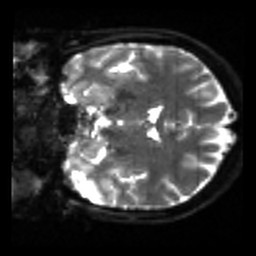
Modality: sbref
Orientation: coronal
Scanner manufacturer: siemens
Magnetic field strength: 3 T
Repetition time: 4 s
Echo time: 0.0594 s